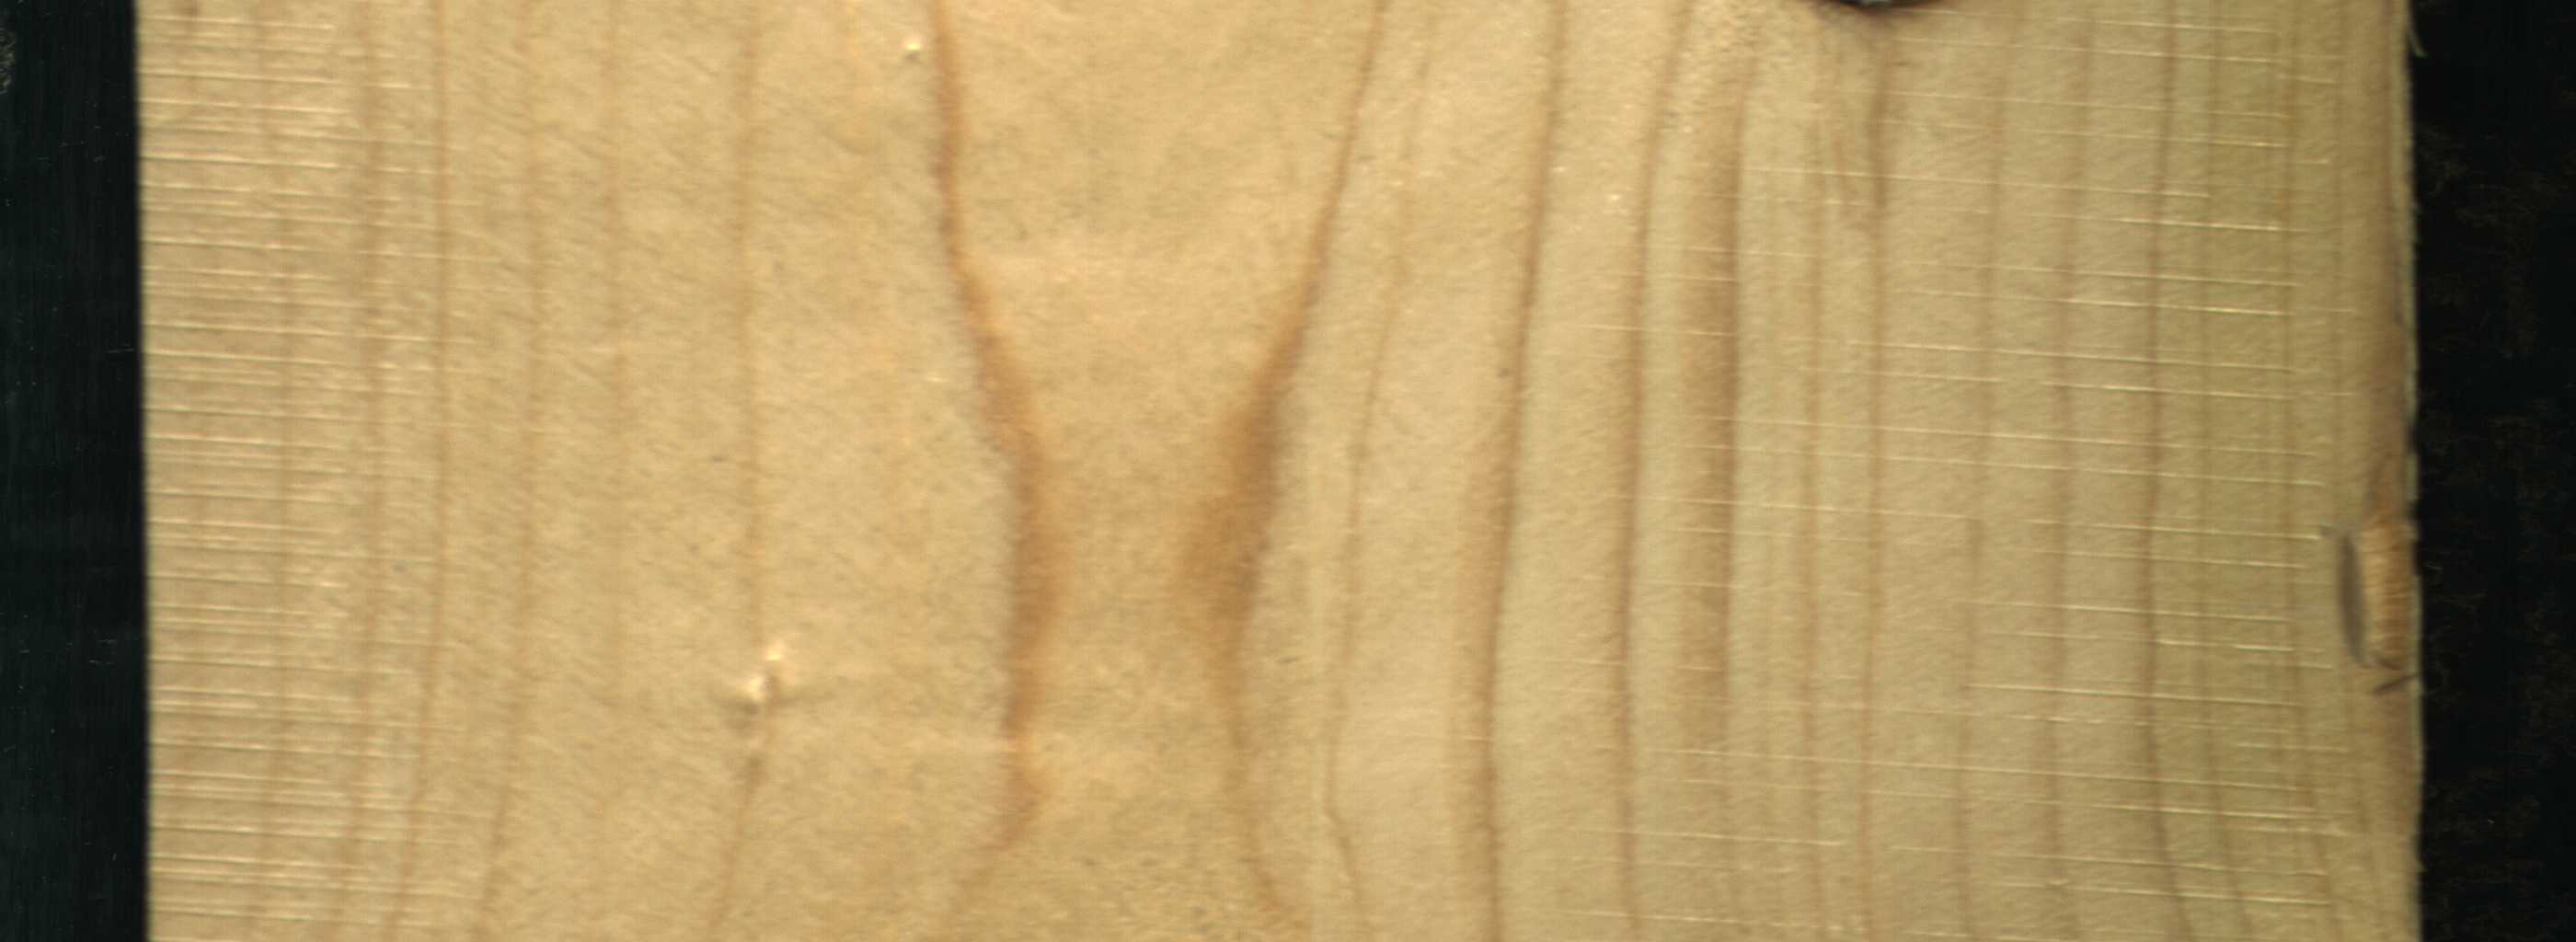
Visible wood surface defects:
Dead_Knot